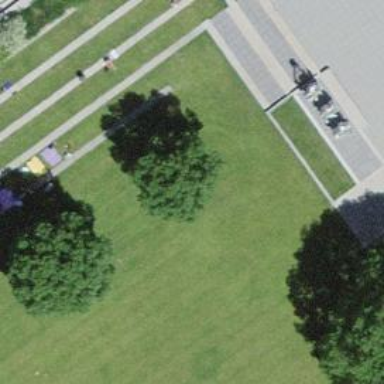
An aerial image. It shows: Avenue lined with broadleaved trees.